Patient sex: M
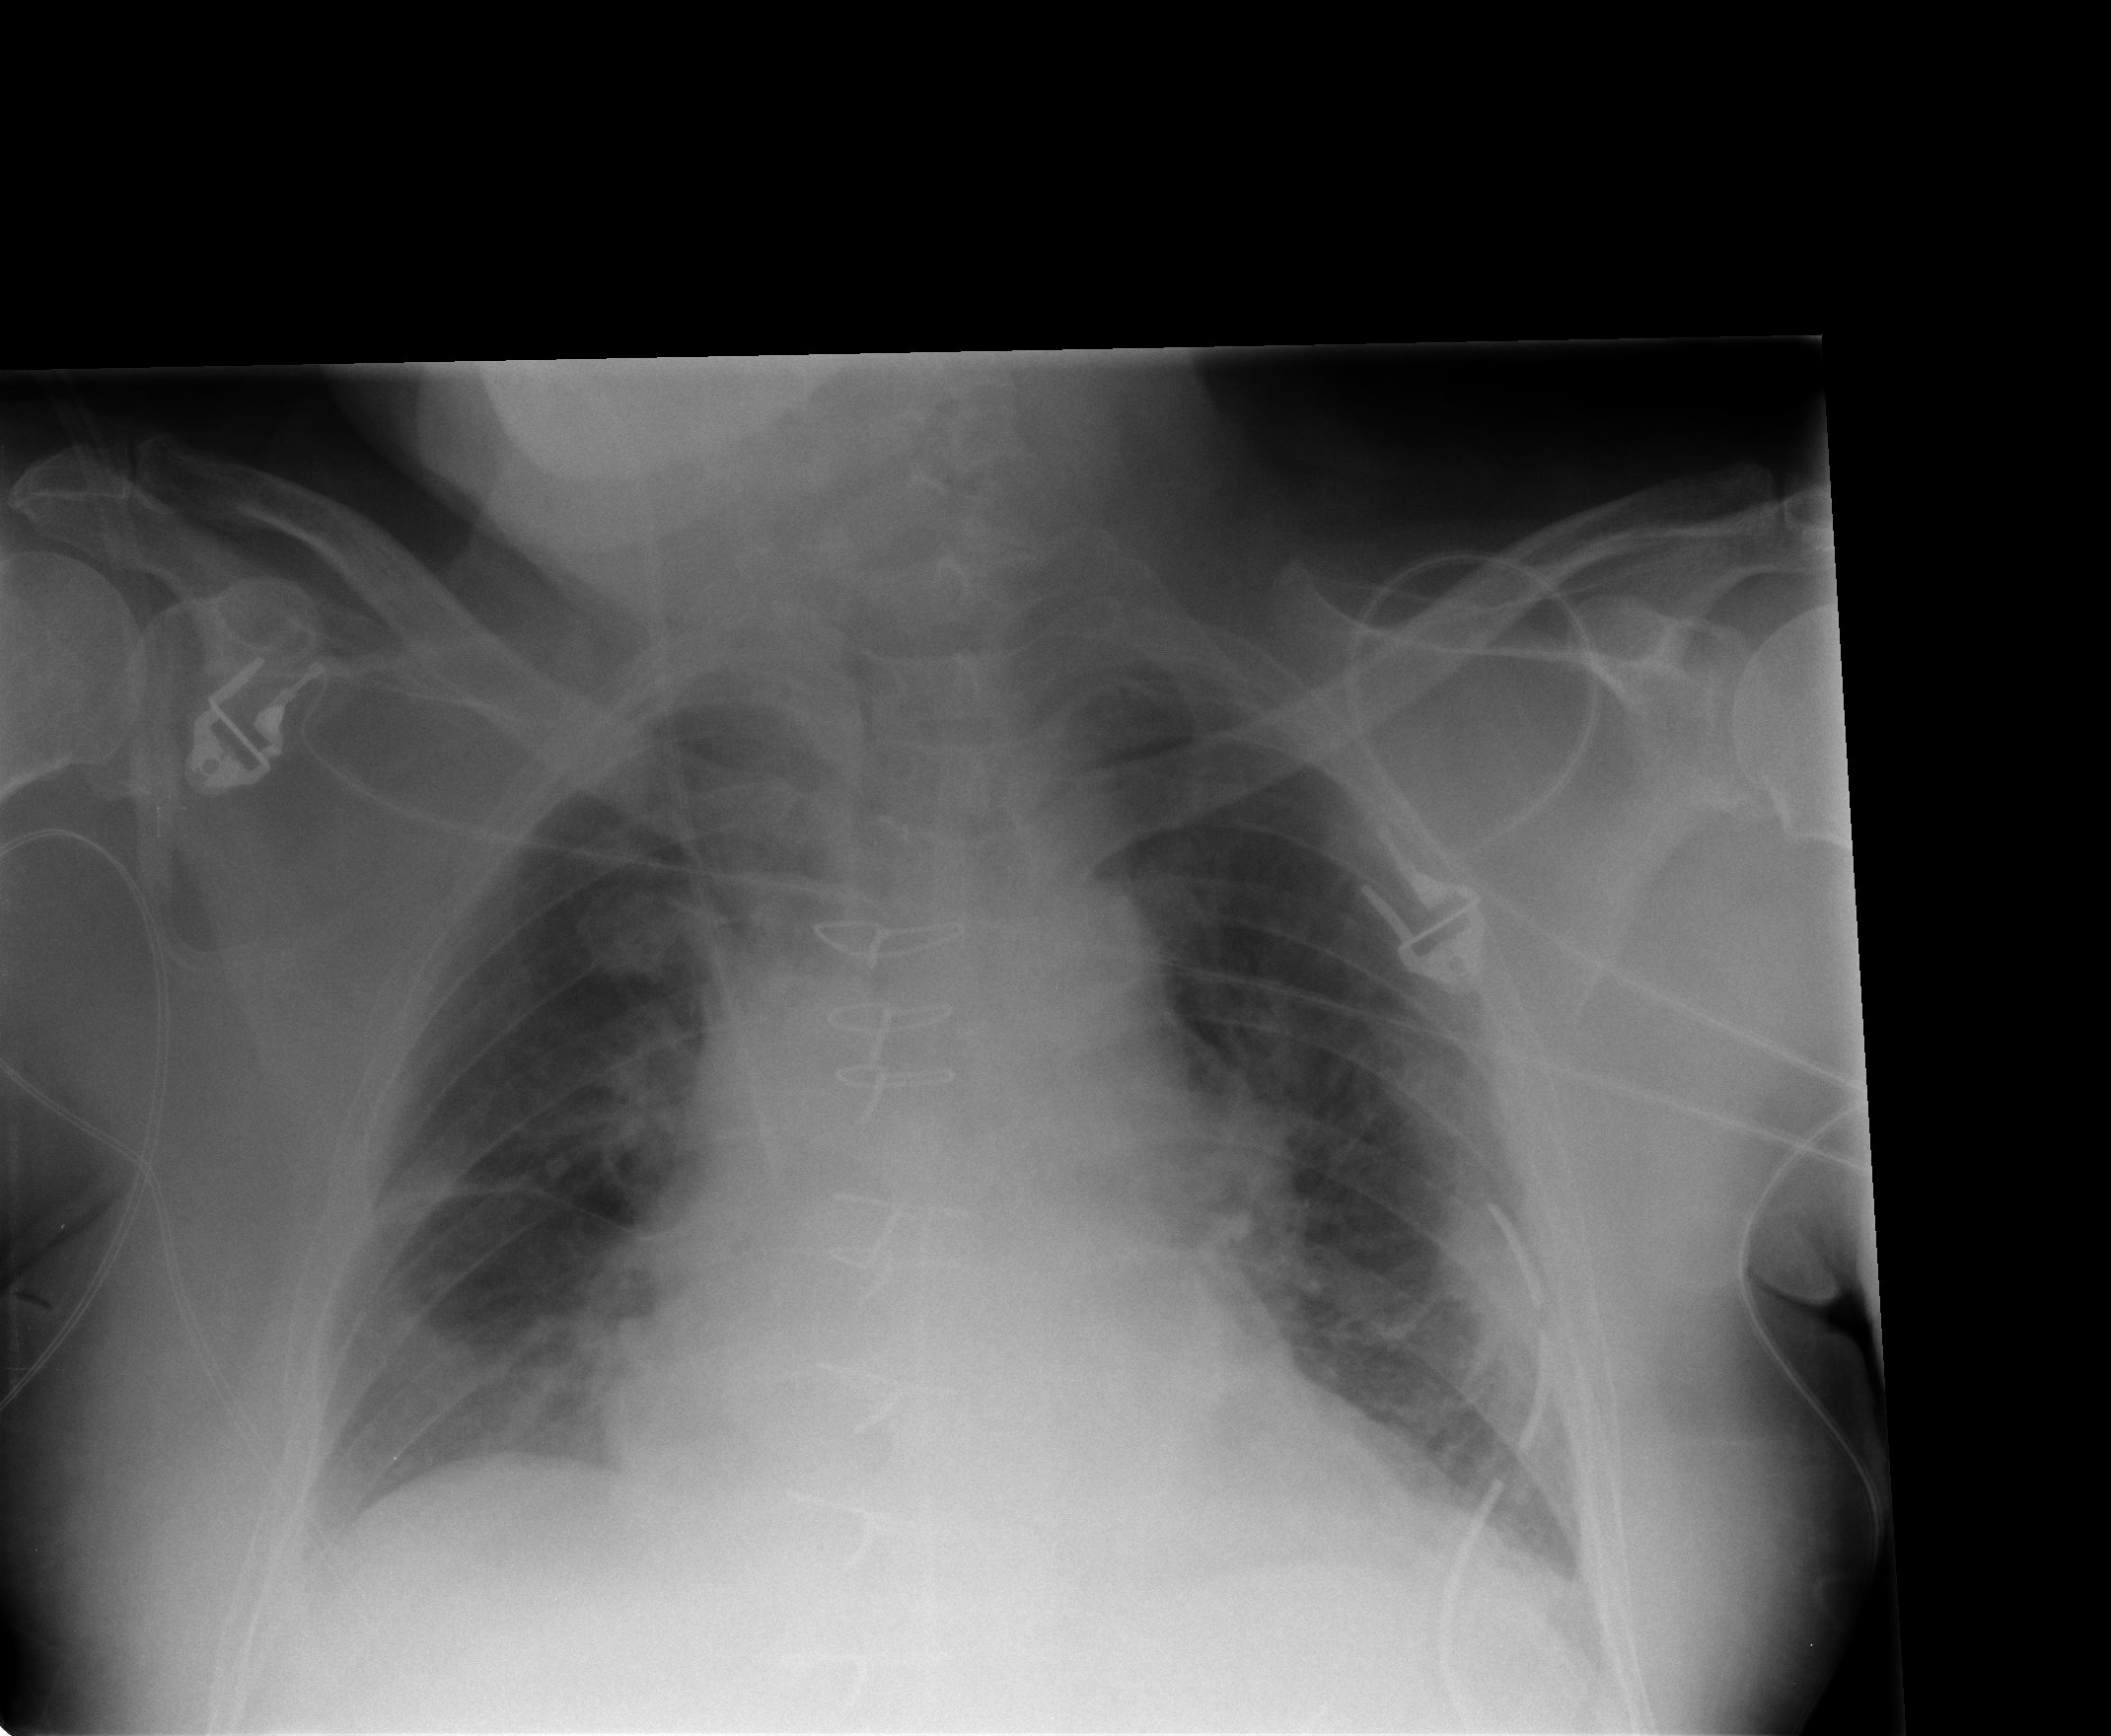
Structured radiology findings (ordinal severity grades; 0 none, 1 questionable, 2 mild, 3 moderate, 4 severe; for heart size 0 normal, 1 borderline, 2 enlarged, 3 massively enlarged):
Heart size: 0
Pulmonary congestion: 1
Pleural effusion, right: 0
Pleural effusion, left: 0
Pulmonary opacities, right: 0
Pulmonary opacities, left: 0
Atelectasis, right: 2
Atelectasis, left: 2